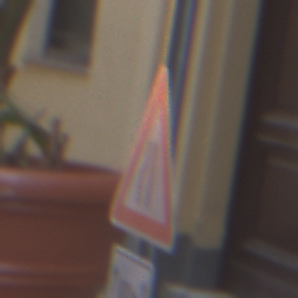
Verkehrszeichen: EinseitigVerengteFahrbahnLinks
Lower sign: LaengeEinerStrecke1
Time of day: MorningAfternoon
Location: Outdoor (Urban)
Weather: PartlyCloudy
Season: NotSpecified
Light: Natural